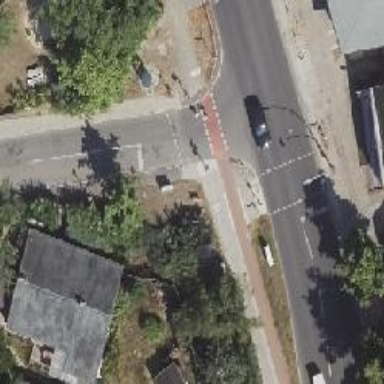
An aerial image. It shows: Road crossing with traffic signals.